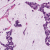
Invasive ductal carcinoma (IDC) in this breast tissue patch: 1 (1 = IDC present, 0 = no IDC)